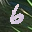
Label: 6